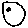
Label: smiley face